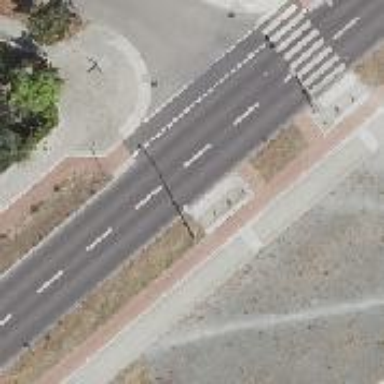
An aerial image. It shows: Cycleway.